Question: In the Bootstrap 3 navbar, you can mark an element as active:

With jQuery I can create a simple function to "switch" the active state from one to another element on click.
'''
$('li').click(function() {
if ( ! $(this).hasClass('active')) {
$('li.active').removeClass('active');
$(this).addClass('active');
// Do more stuff here
}
});
'''
Full example: <URL>
Now what I'd like to achieve is a "slide" effect of the dark grey background from one element to another on click. It should also work in the responsive vertical mode.
Is there a bootstrap-native way to achieve this? Or maybe a jQuery workaround? I could not find anything about this in the docs.
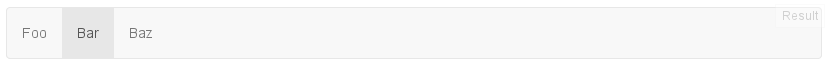
Answer: Maybe something like that:
'''
$('li').click(function() {
if ( ! $(this).hasClass('active')) {
$('li.active').removeClass('active');
$(this).addClass('active');
offsetTop = $(this).offset().top - $('.nav').offset().top;
offsetLeft = $(this).offset().left - $('.nav').offset().left;
$('.nav-background').animate({
top: offsetTop,
left: offsetLeft,
right: $('.nav').width() - $(this).width() - offsetLeft,
bottom: $('.nav').height() - $(this).height() - offsetTop
}, 'slow', 'linear');
}
});
'''
You still need to update the position of the background when the view changes from responsive vertical mode or back.
jsFiddle: <URL>